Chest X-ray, PA view. Patient: 44 years old, sex M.
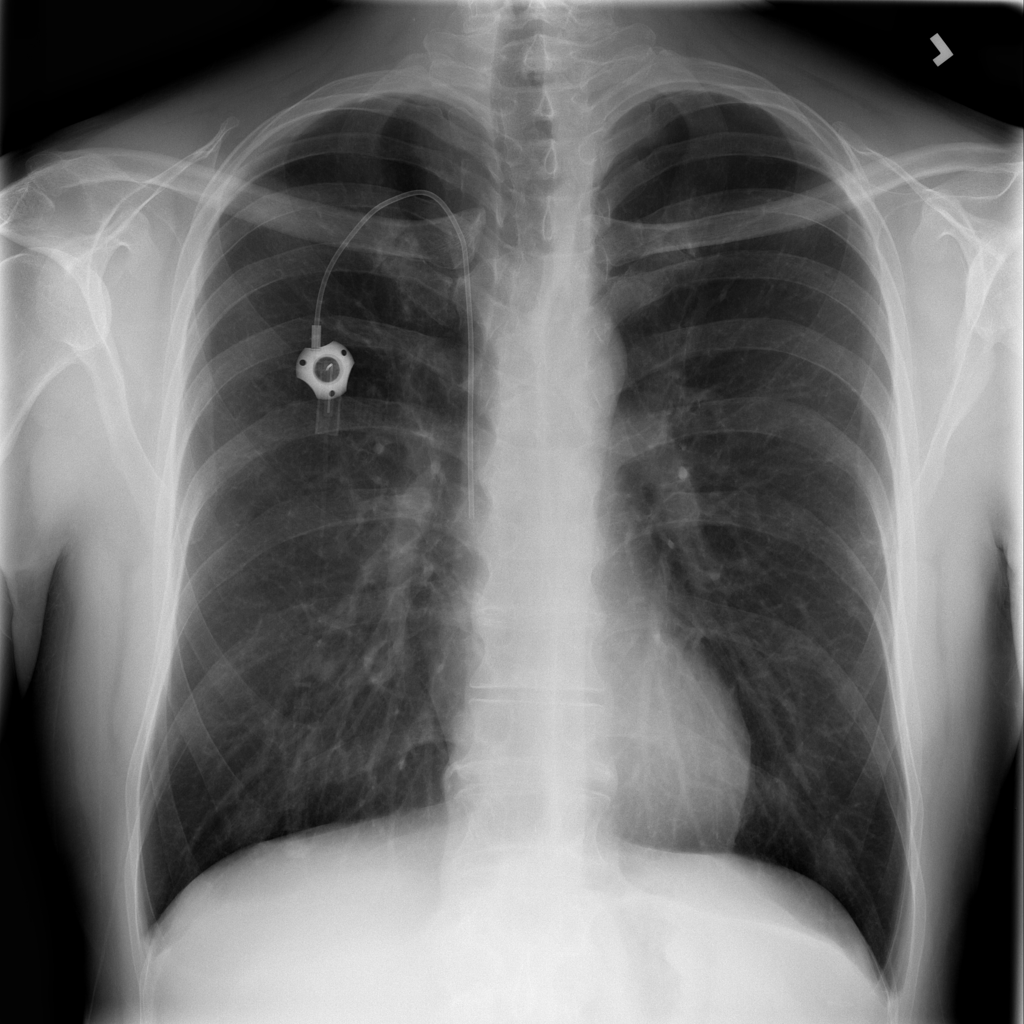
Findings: Fibrosis